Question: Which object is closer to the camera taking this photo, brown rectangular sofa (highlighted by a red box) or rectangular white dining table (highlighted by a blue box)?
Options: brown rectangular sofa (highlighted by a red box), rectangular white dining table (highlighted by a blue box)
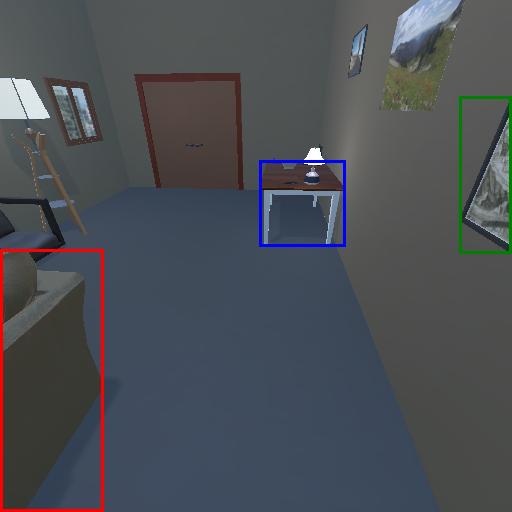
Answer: brown rectangular sofa (highlighted by a red box)